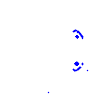
Particle: electron